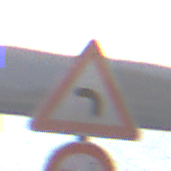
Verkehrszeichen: KurveLinks
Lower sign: VerbotUeberholenEinspurigeFahrzeuge
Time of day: SunriseSunset
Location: Outdoor (RoadRail)
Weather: PartlyCloudy
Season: NotSpecified
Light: Natural